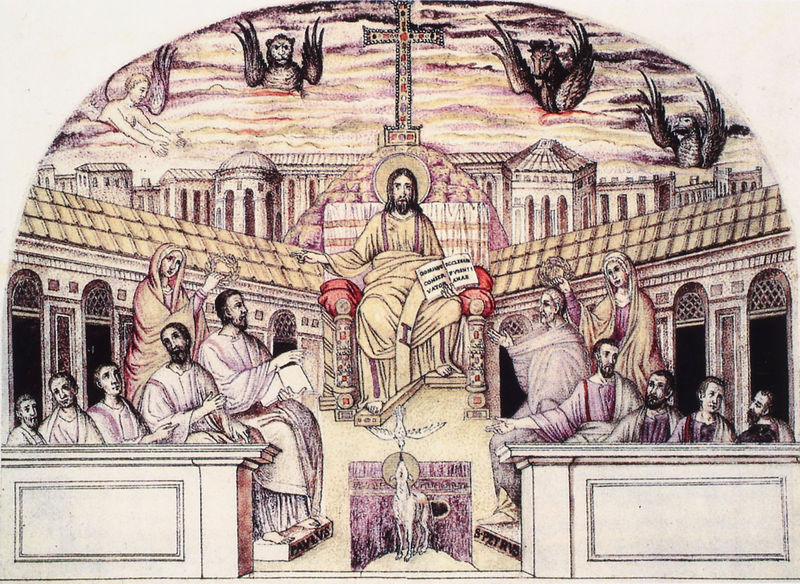
Titel: Santa Pudenziana, Zeichnung des Apsismosaiks
Künstler: Antonio Eclissi
Schlagwörter: adler, gott, himmel, wolf, menschen, stadt, frau, männer, gebäude, hund, rot, architektur, johannes, mensch, taube, bild, kirche, engel, schrift, perspektive, grafik, thron, lamm, kreuz, frieden, kopie, rom, katheder, heiligenschein, christus, jesus, teufel, löwe, heilige, kränze, jünger, maria, magdalena, ochse, stier, dämonen, coloriert, italienisch, apostel, heiliger geist, thronend, evangelisten, friedenstaube, lorbeerkrank, evangelistensymbole, cohse, mathäus, pankreator, sjesus, heiligen geist